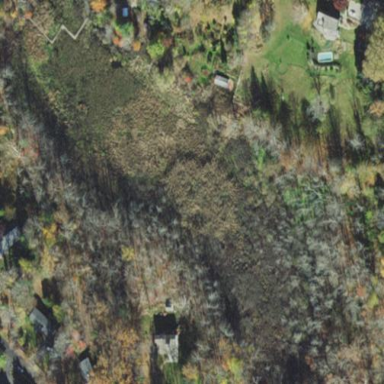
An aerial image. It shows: Existing Preserved Open Space in woodland area.